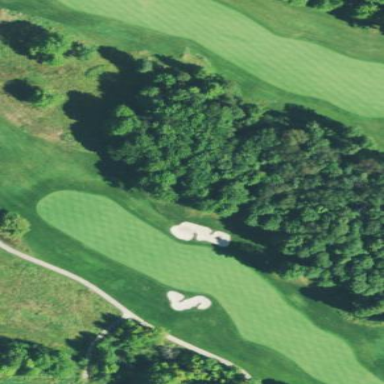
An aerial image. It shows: Golf rough area.